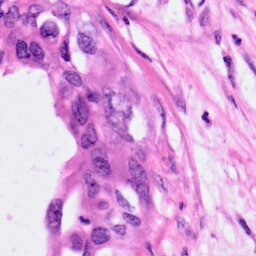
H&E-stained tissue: Pancreatic